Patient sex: M
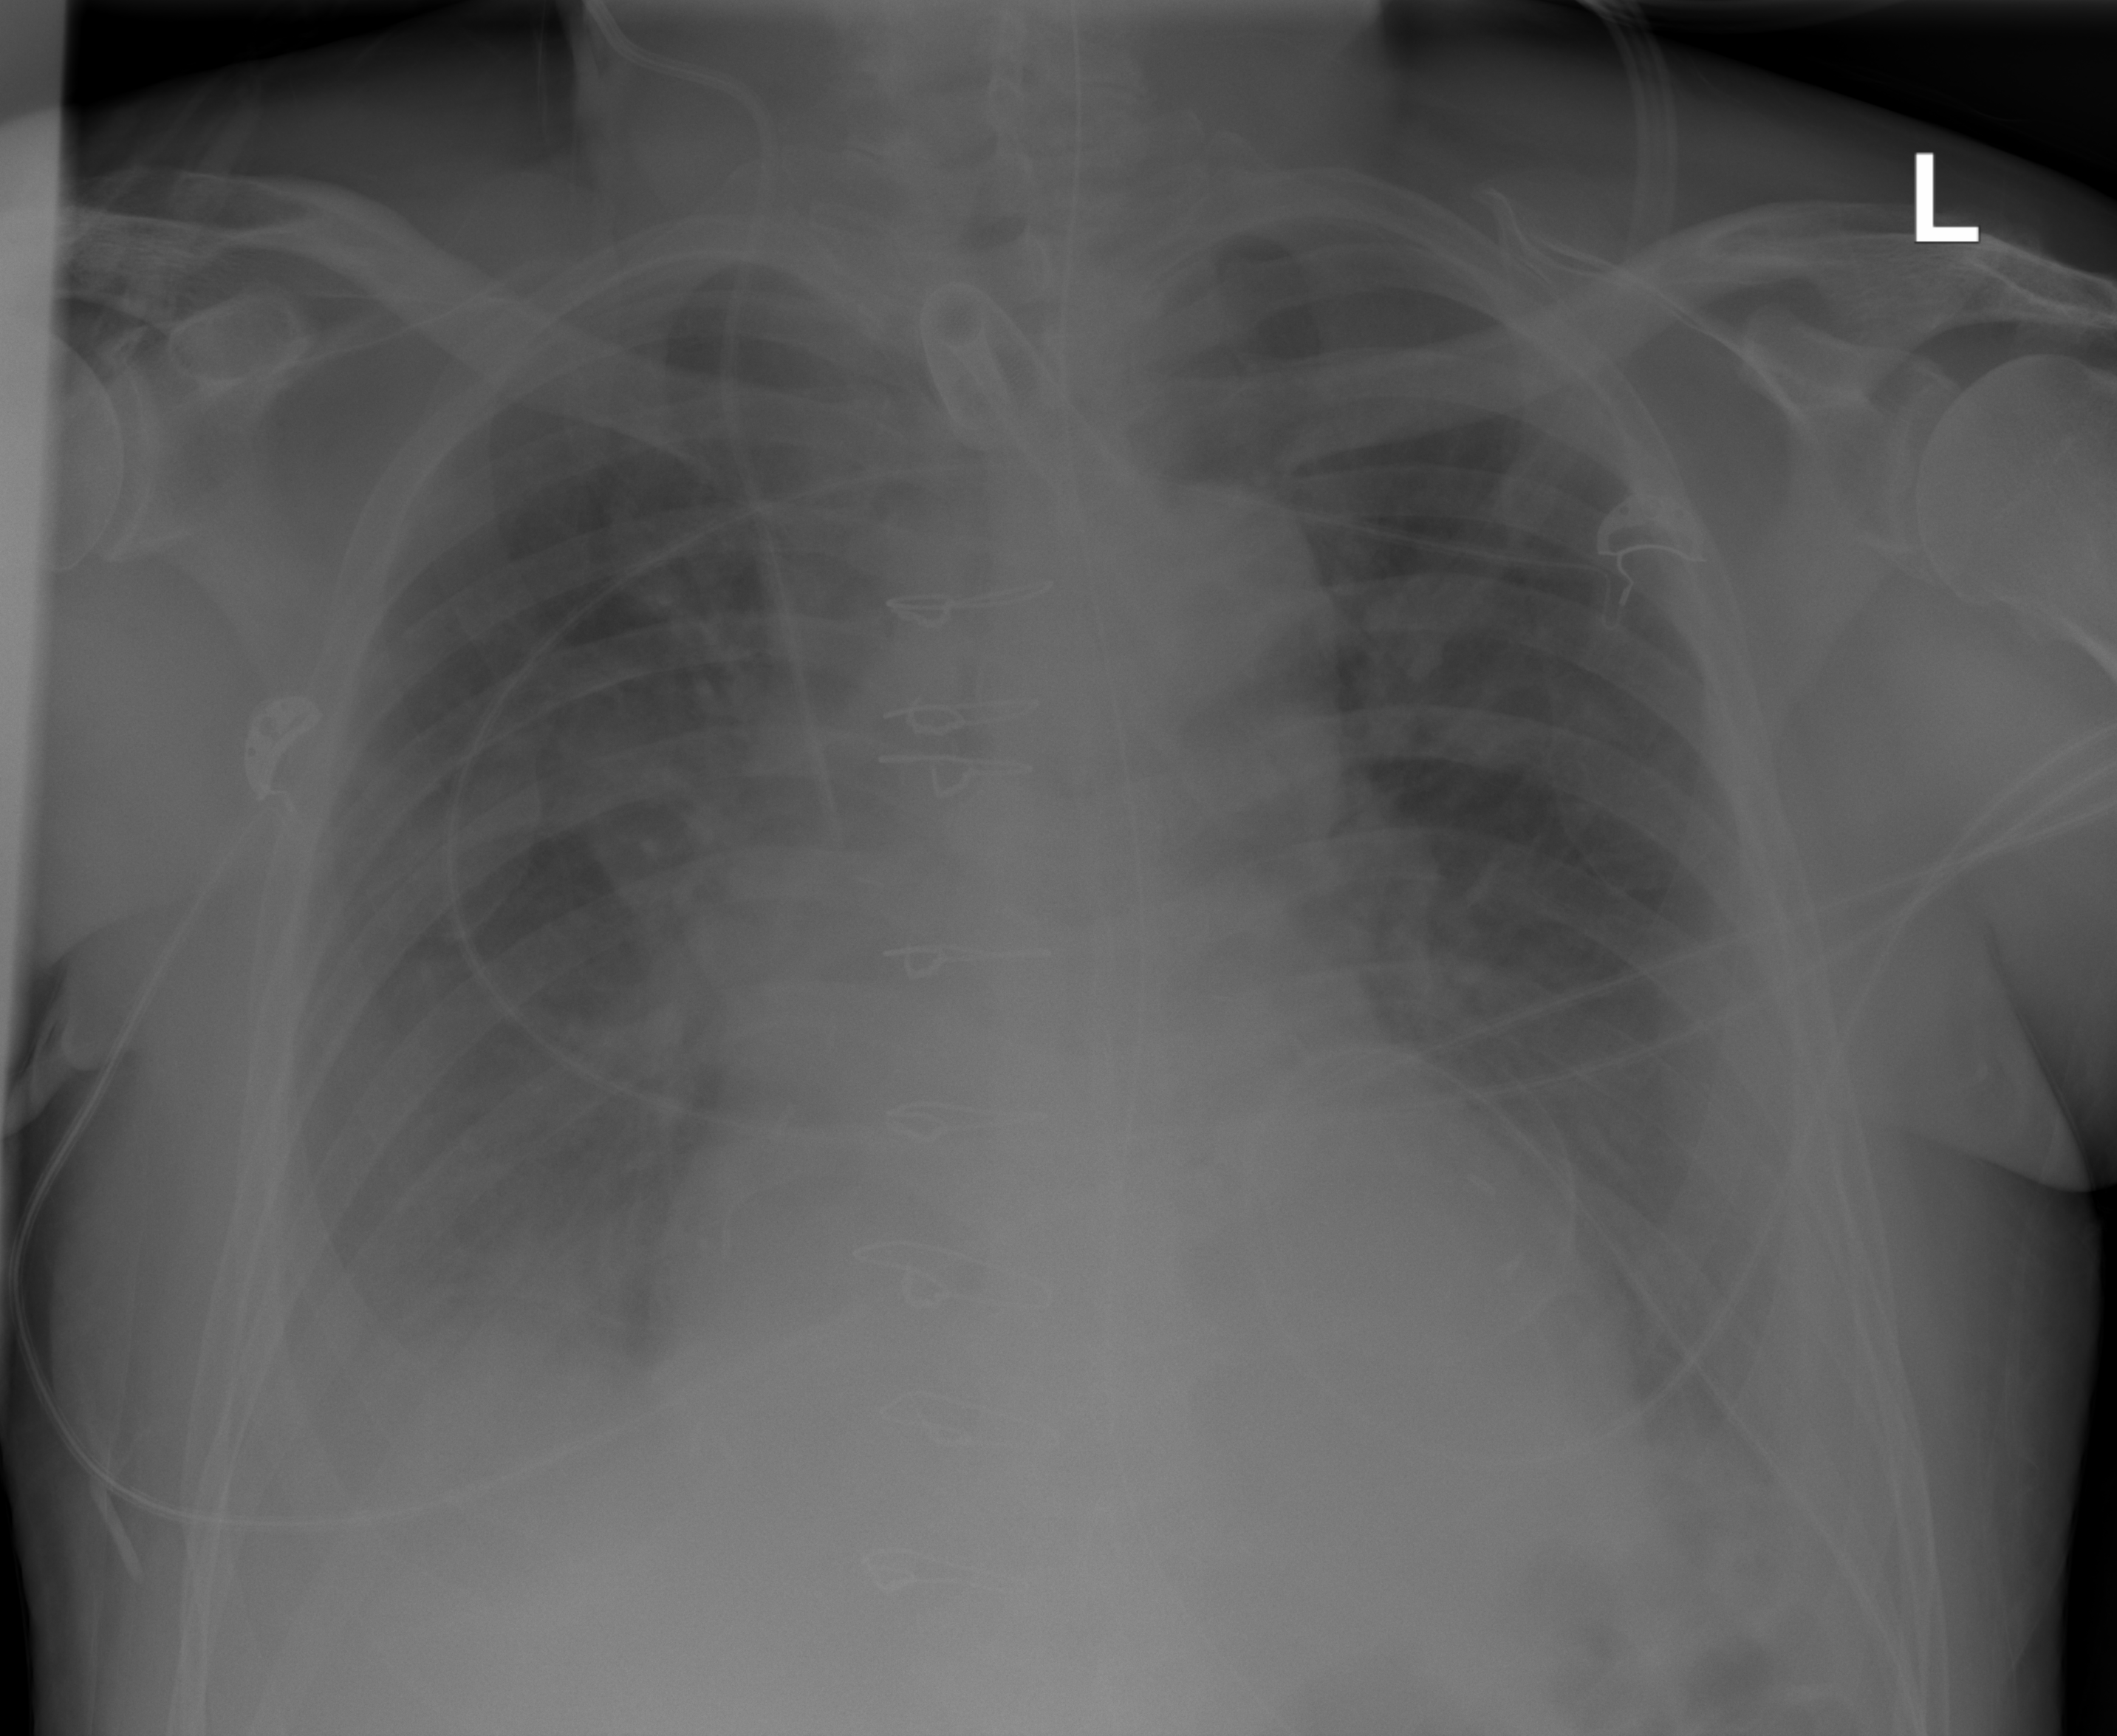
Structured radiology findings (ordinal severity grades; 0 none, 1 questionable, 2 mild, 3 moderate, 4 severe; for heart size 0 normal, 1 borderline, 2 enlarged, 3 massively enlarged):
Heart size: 2
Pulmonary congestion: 2
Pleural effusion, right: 2
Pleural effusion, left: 2
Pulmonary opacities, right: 0
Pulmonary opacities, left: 0
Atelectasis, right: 2
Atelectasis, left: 2